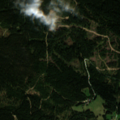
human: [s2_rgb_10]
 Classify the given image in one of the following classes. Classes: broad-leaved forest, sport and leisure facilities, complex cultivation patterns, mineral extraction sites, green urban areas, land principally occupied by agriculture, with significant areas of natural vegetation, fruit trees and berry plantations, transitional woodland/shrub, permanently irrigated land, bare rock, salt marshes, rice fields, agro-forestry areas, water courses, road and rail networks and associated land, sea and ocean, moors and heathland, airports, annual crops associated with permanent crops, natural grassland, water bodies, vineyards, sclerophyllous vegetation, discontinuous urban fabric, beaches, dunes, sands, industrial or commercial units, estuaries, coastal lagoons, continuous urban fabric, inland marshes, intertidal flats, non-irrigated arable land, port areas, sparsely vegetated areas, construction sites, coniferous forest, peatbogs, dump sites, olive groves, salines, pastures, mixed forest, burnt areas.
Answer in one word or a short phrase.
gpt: pastures, coniferous forest, mixed forest